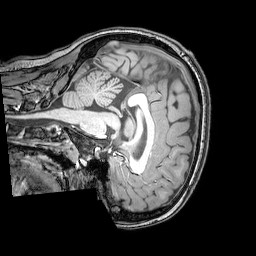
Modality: T1w
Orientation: sagittal
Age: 22
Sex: female
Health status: healthy
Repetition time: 0.081 s
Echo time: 0.037 s